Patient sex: F
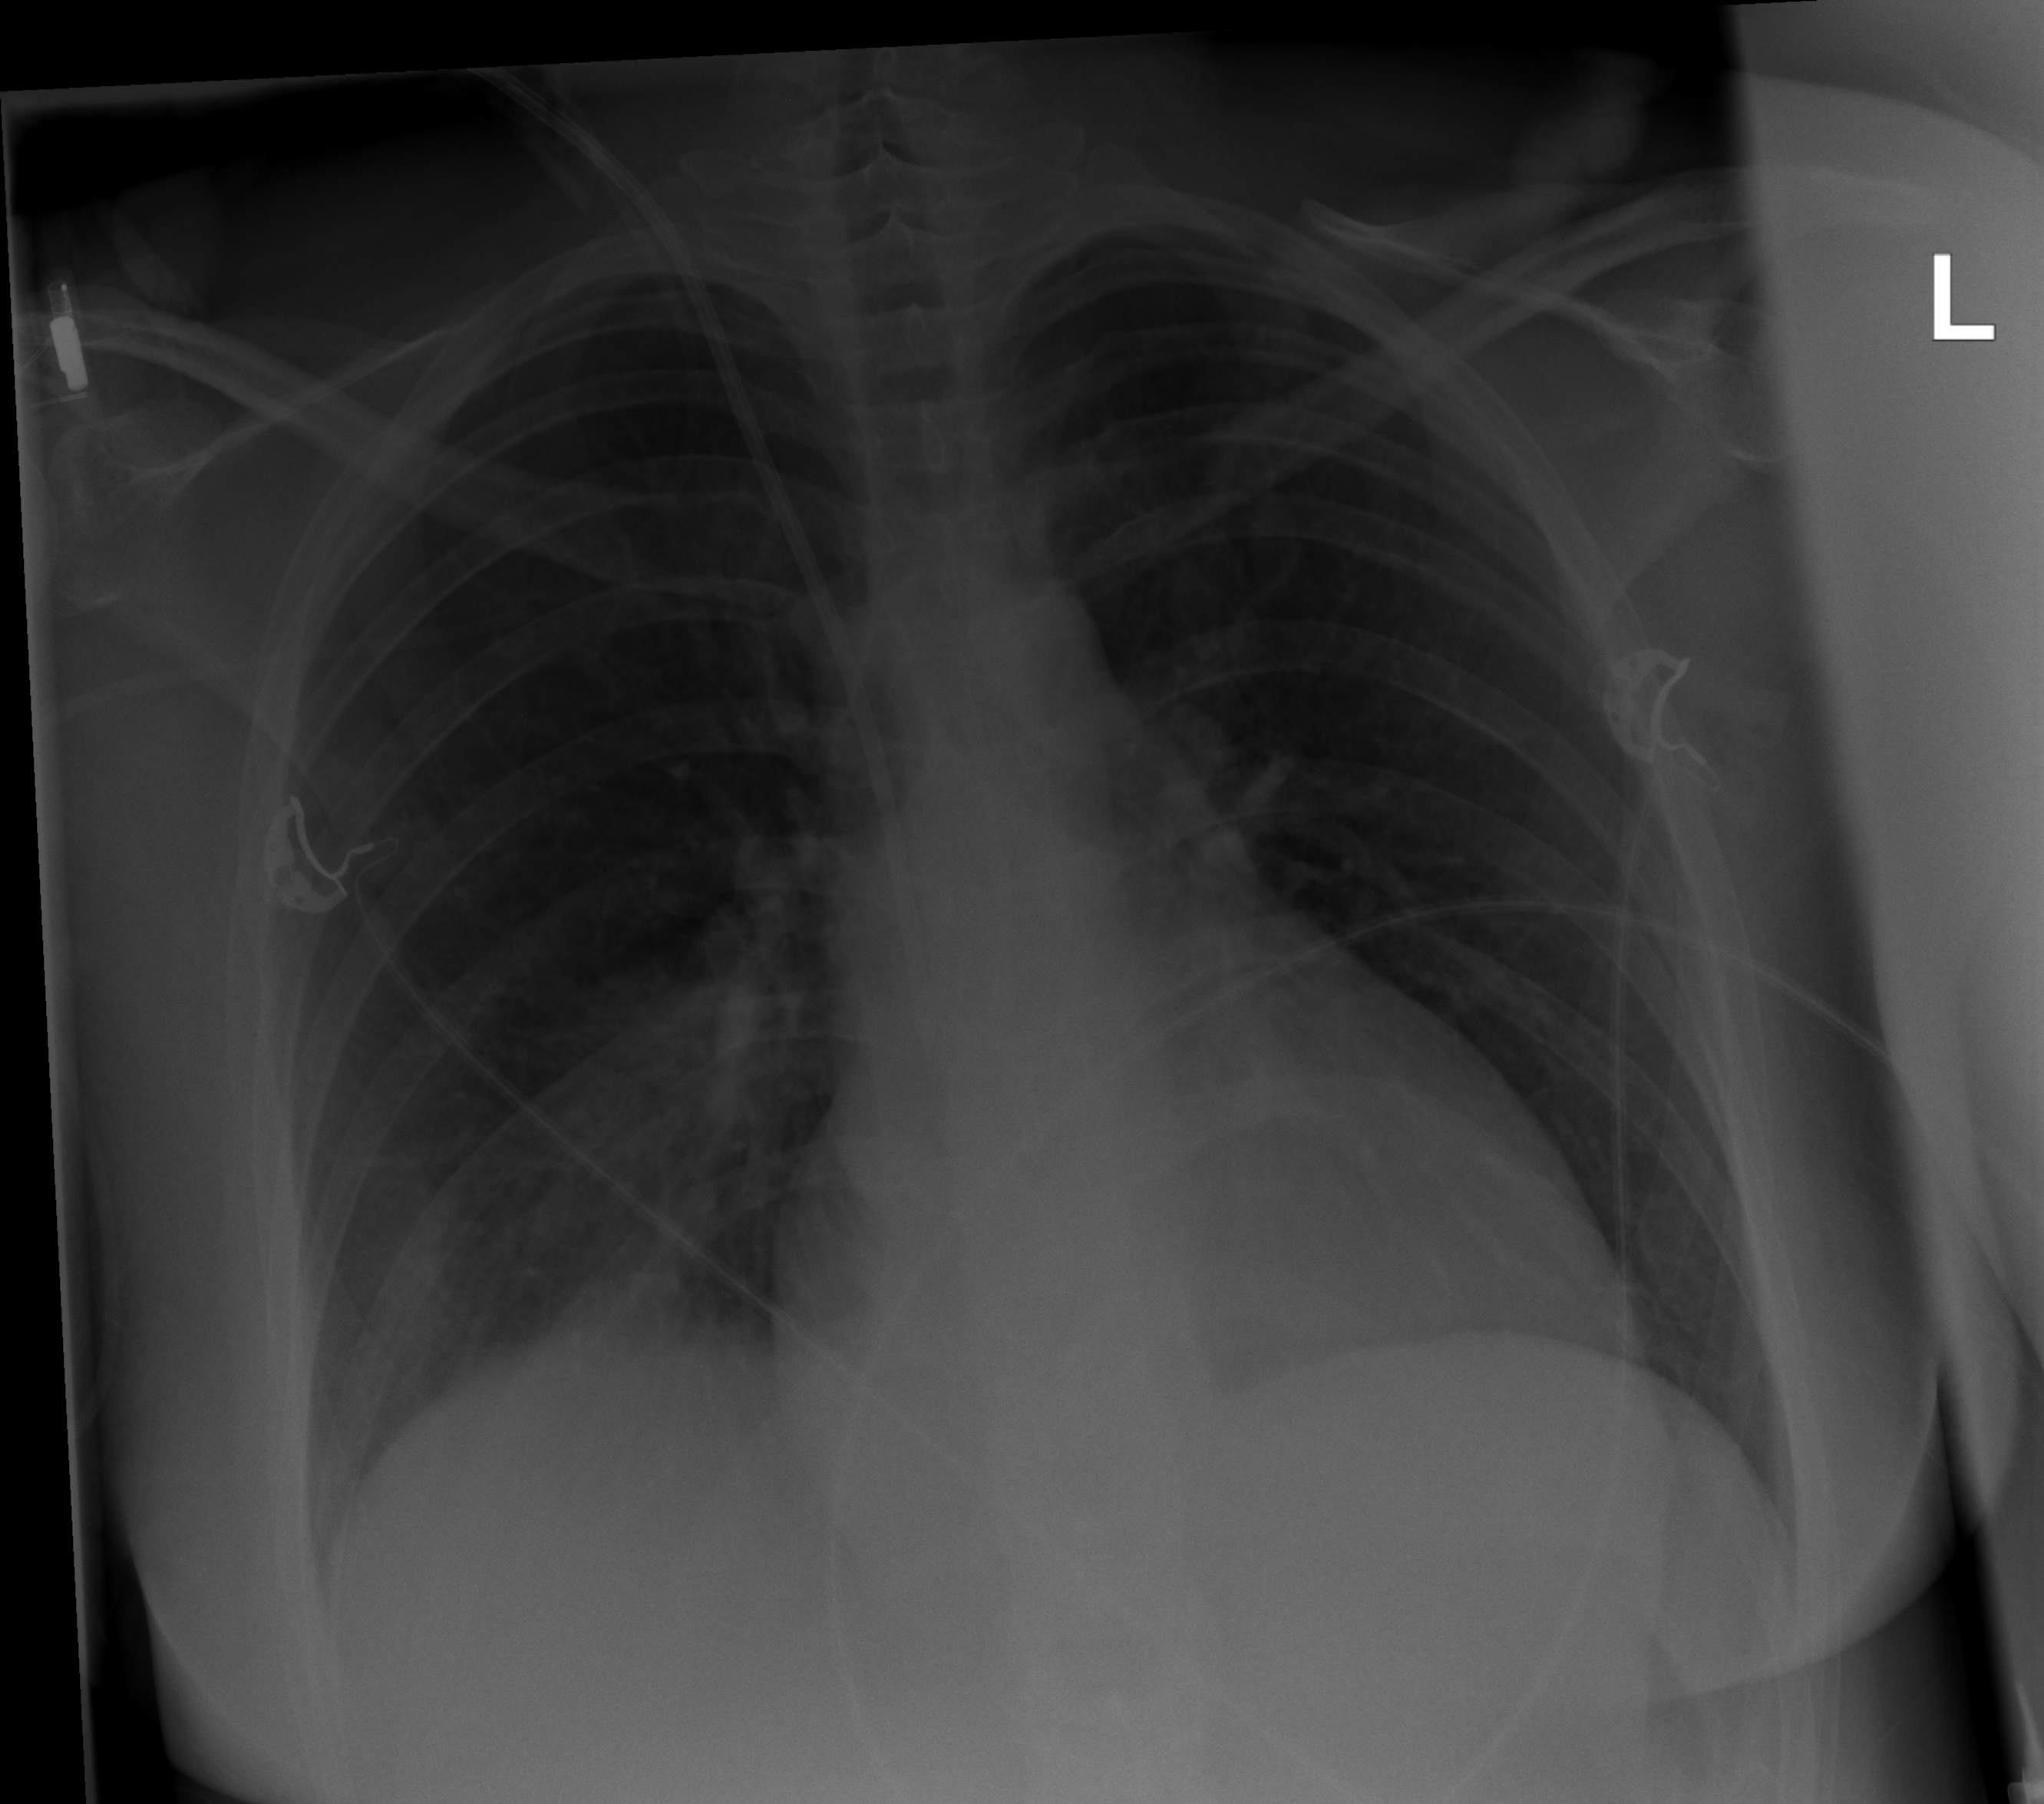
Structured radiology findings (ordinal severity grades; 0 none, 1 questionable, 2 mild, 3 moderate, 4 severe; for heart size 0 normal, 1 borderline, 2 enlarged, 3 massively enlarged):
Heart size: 2
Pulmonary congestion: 1
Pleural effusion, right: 2
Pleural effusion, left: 0
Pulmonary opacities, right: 2
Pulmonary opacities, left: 0
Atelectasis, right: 2
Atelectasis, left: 2